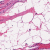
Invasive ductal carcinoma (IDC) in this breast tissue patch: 0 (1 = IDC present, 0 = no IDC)